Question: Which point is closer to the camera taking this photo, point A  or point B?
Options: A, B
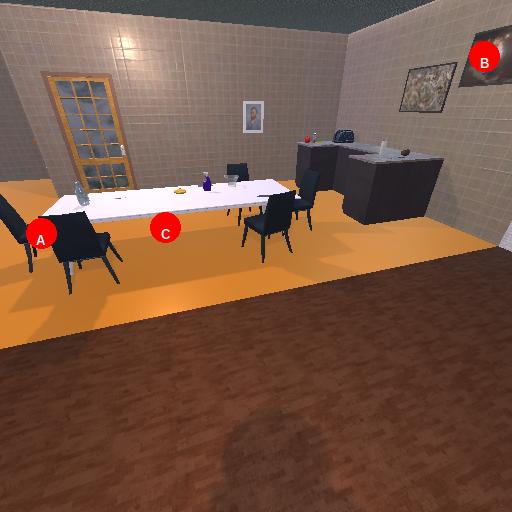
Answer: A